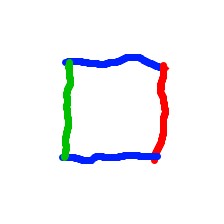
Shape: square